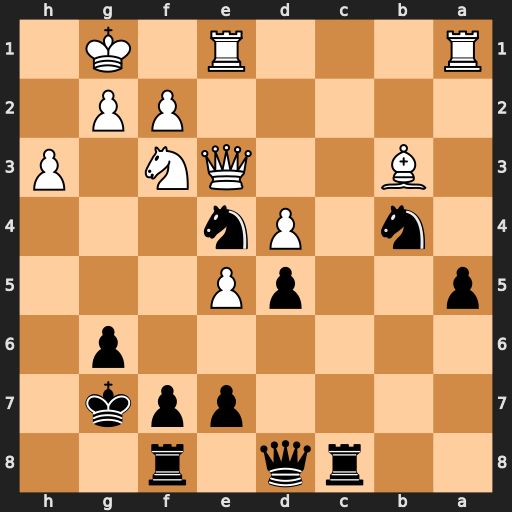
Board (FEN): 2rq1r2/4ppk1/6p1/p2pP3/1n1Pn3/1B2QN1P/5PP1/R3R1K1
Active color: b
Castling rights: -
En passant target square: -
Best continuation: Rc3 Qxc3 Nxc3